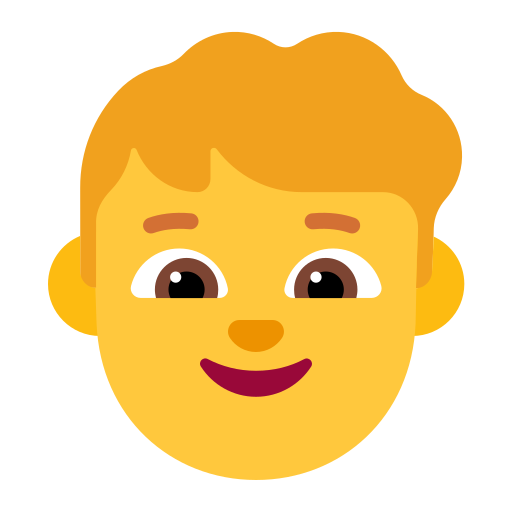
boy flat default